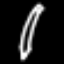
Label: pencil